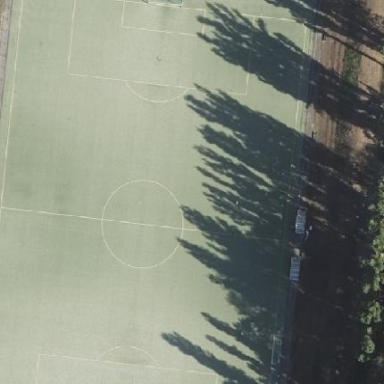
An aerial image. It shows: Soccer pitch for outdoor sports and leisure activities.